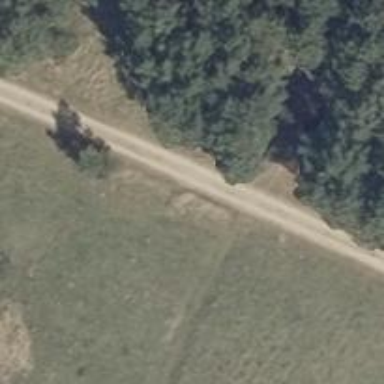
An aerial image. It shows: Grass track with grade5 tracktype.